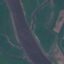
Land use / land cover class: River